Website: bh-photo
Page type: gifting
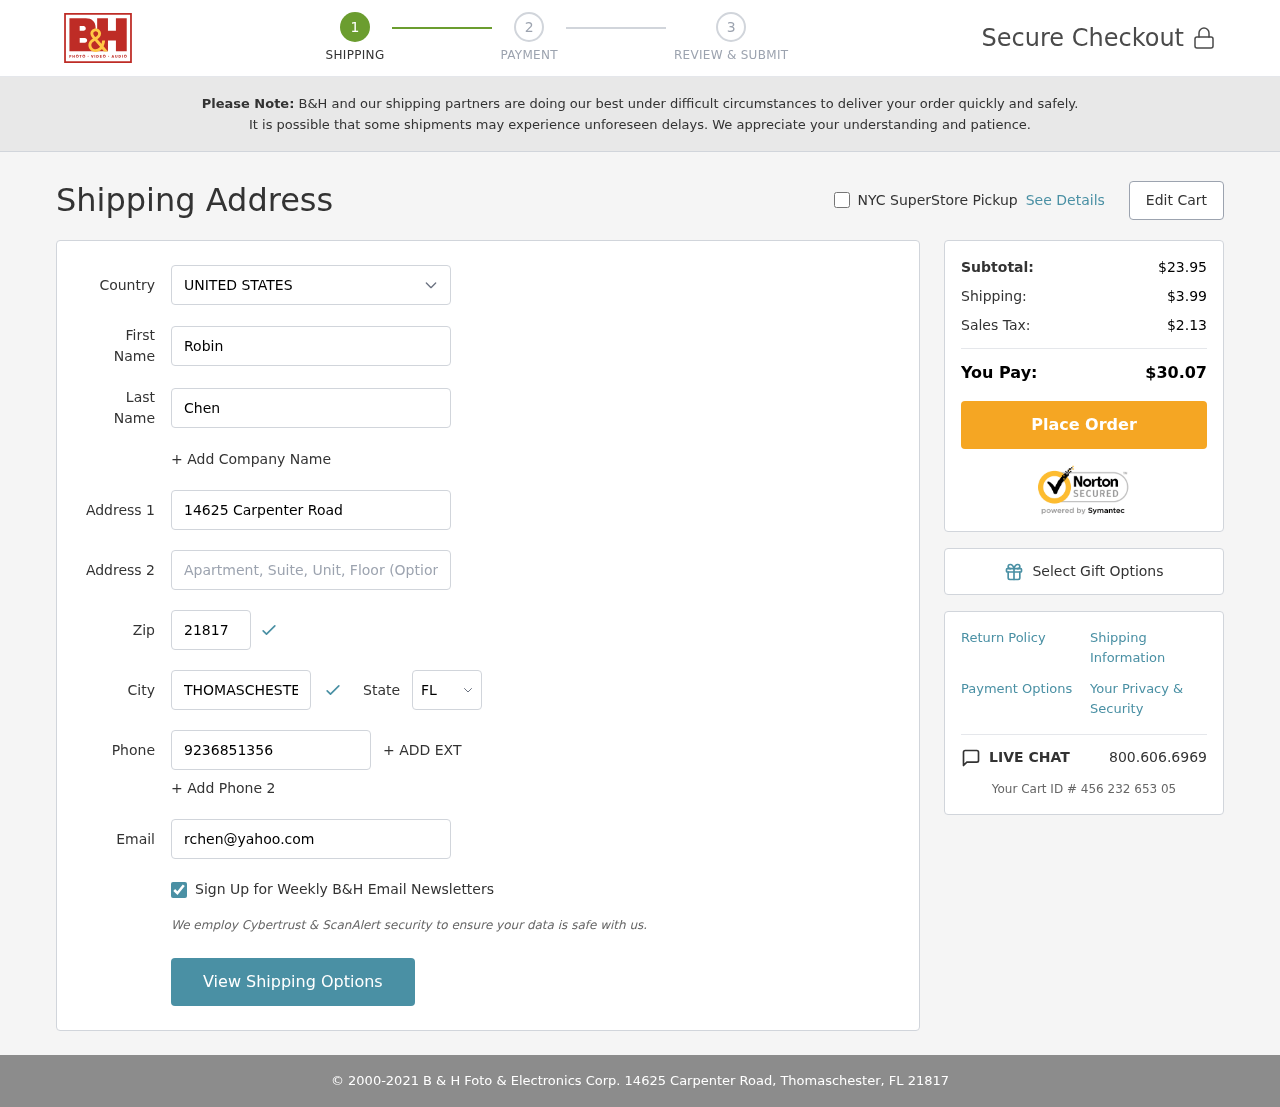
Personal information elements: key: PII_CITY
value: Thomaschester
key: PII_COUNTRY
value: United States
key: PII_EMAIL
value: rchen@yahoo.com
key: PII_FIRSTNAME
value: Robin
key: PII_LASTNAME
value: Chen
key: PII_PHONE
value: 9236851356
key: PII_POSTCODE
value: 21817
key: PII_STATE_ABBR
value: FL
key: PII_STREET
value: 14625 Carpenter Road
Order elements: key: ORDER_SUBTOTAL
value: $23.95
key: ORDER_SHIPPING_COST
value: $3.99
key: ORDER_TAX
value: $2.13
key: ORDER_TOTAL
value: $30.07
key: ORDER_ID
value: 456 232 653 05